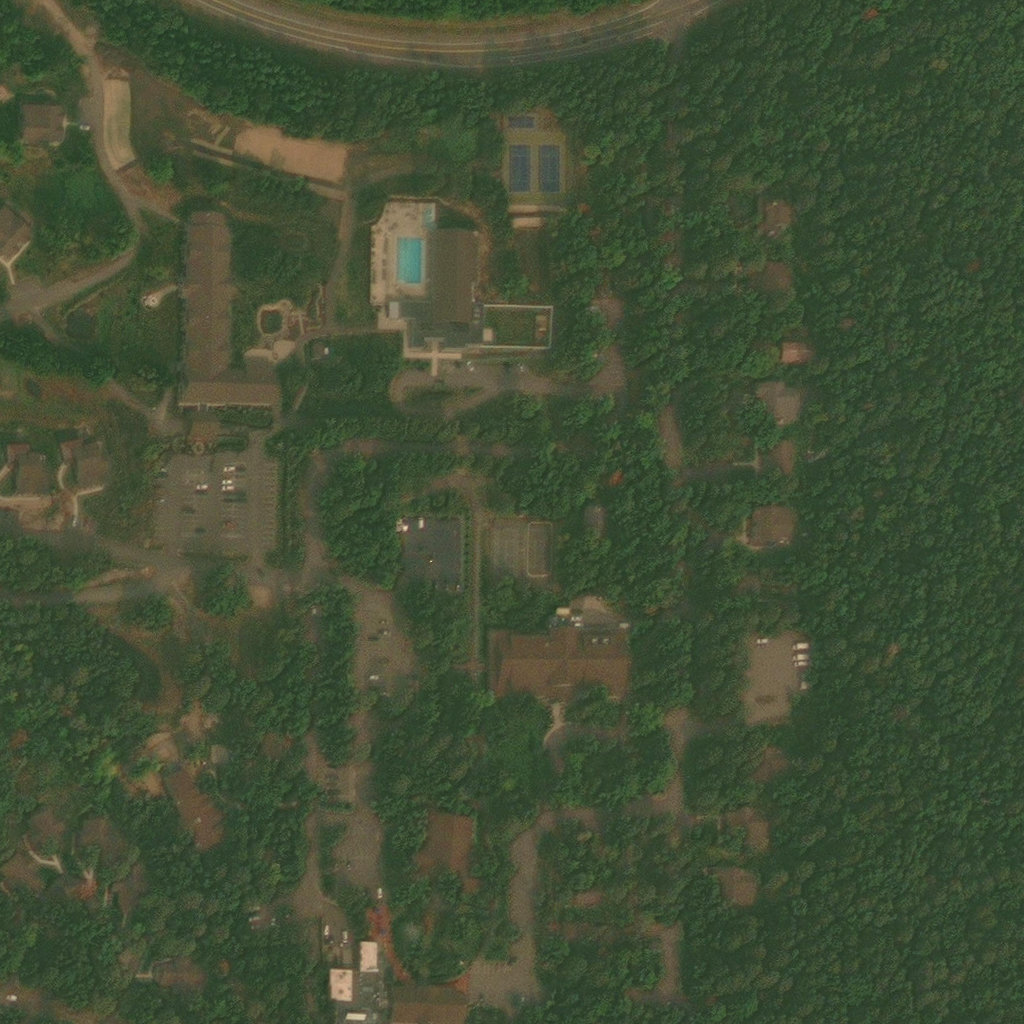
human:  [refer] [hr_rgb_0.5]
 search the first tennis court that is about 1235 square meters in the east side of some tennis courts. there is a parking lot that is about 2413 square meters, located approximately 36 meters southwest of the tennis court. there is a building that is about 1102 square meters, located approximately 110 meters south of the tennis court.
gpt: <box>[[47, 50, 54, 57, 0]]</box>